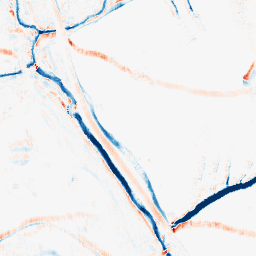
Category: morphological
Decomposition family: morphological_rect
Decomposition parameters: operation: average
width: 5
height: 10
Upsampling method: lanczos
Upsampling parameters: scale: 4
Upsampling scale: 4